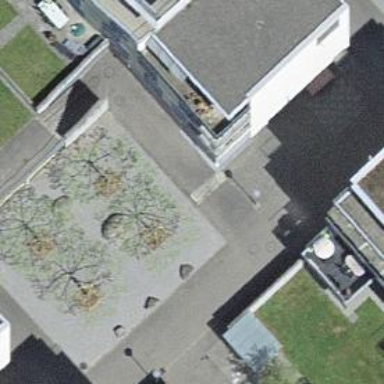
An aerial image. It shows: Concrete steps.